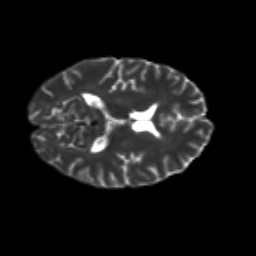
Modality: T2w
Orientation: axial
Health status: ill
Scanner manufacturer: siemens
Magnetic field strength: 3 T
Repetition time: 13.7 s
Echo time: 0.098 s